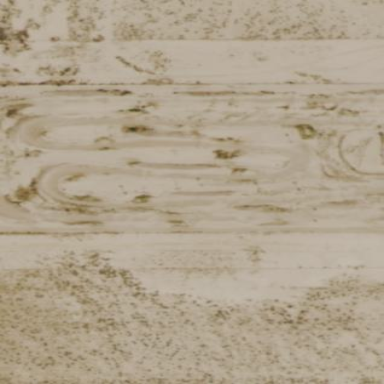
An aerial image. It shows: Motocross raceway.